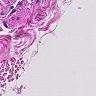
Metastatic tissue present: no